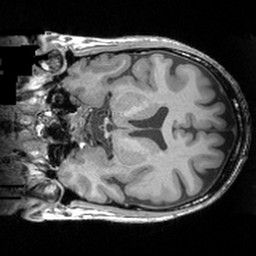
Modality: T1w
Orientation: coronal
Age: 65
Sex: male